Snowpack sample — Snodgrass Mountain, Crested Butte, Colorado (2/4/25, 12:06 PM MST)
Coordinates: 38.923, -106.968
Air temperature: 35 °F
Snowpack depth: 80 cm
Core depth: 60 cm
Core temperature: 32 °F
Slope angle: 14°, slope face: 78°
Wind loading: low
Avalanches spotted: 0
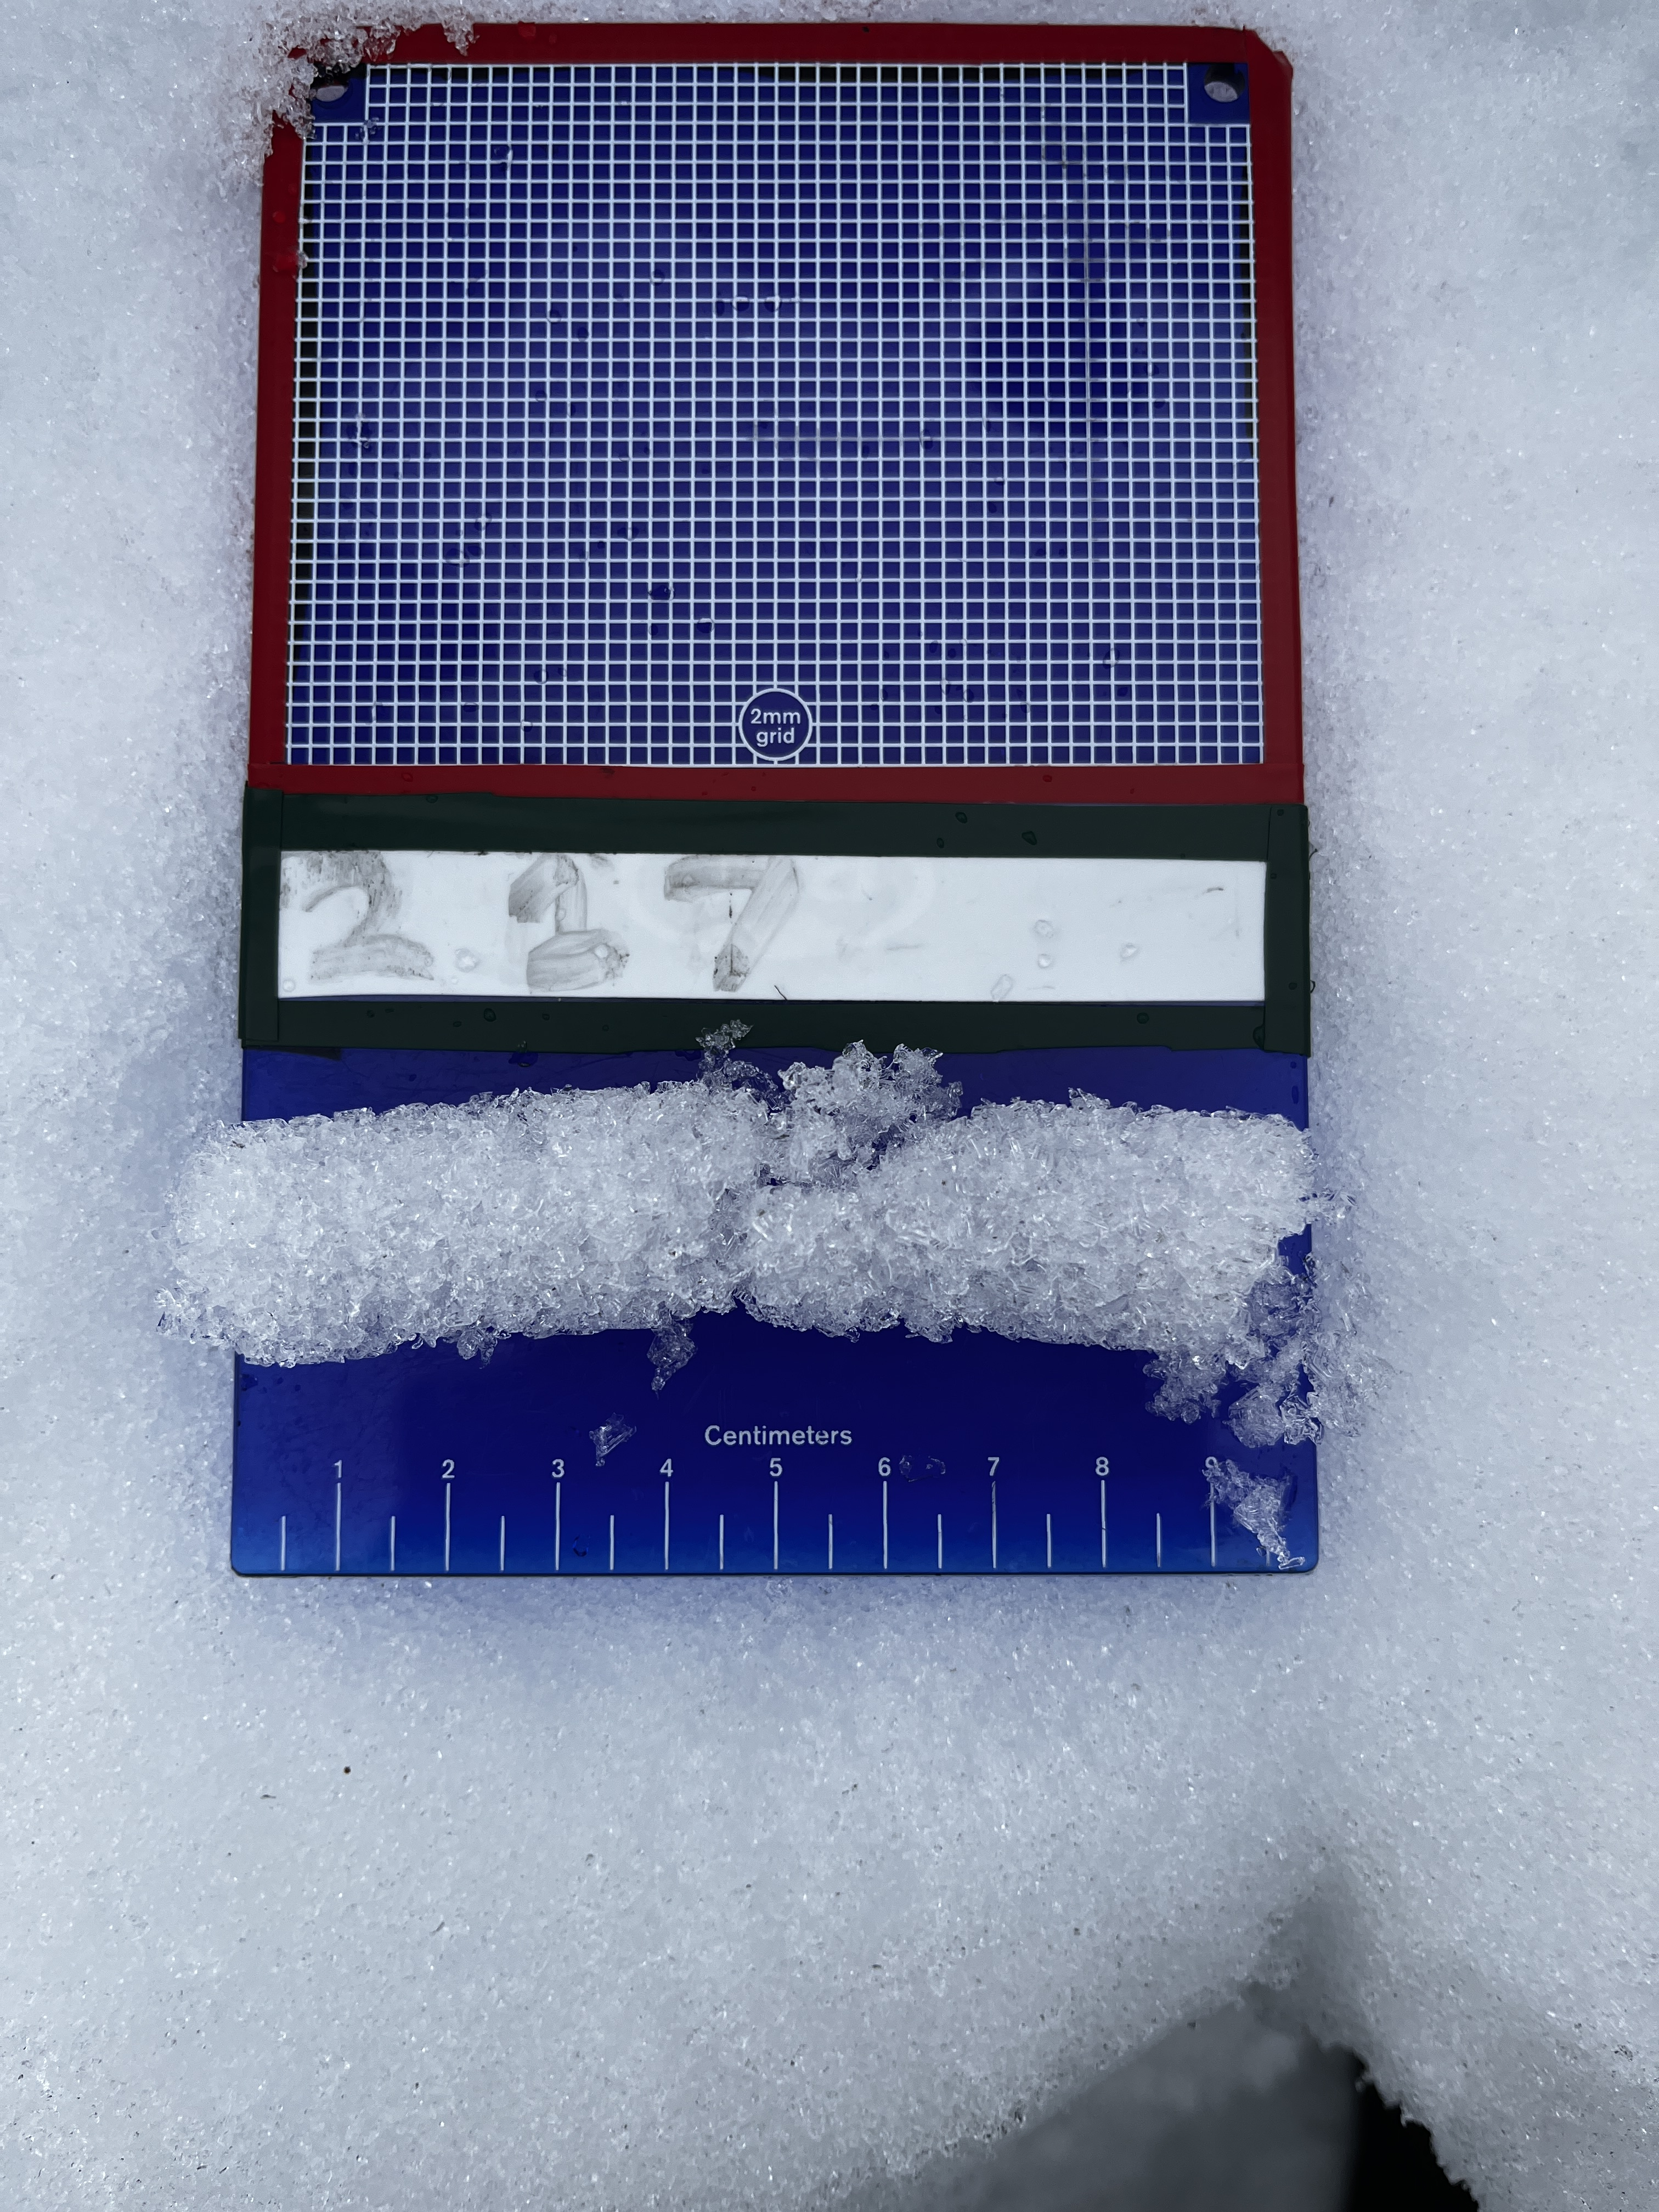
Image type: crystal_card
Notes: No avalanches nearby, unusually warm weather for the last month reported by residents, Collected 25 yards from treeline